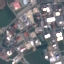
Land use / land cover: Industrial